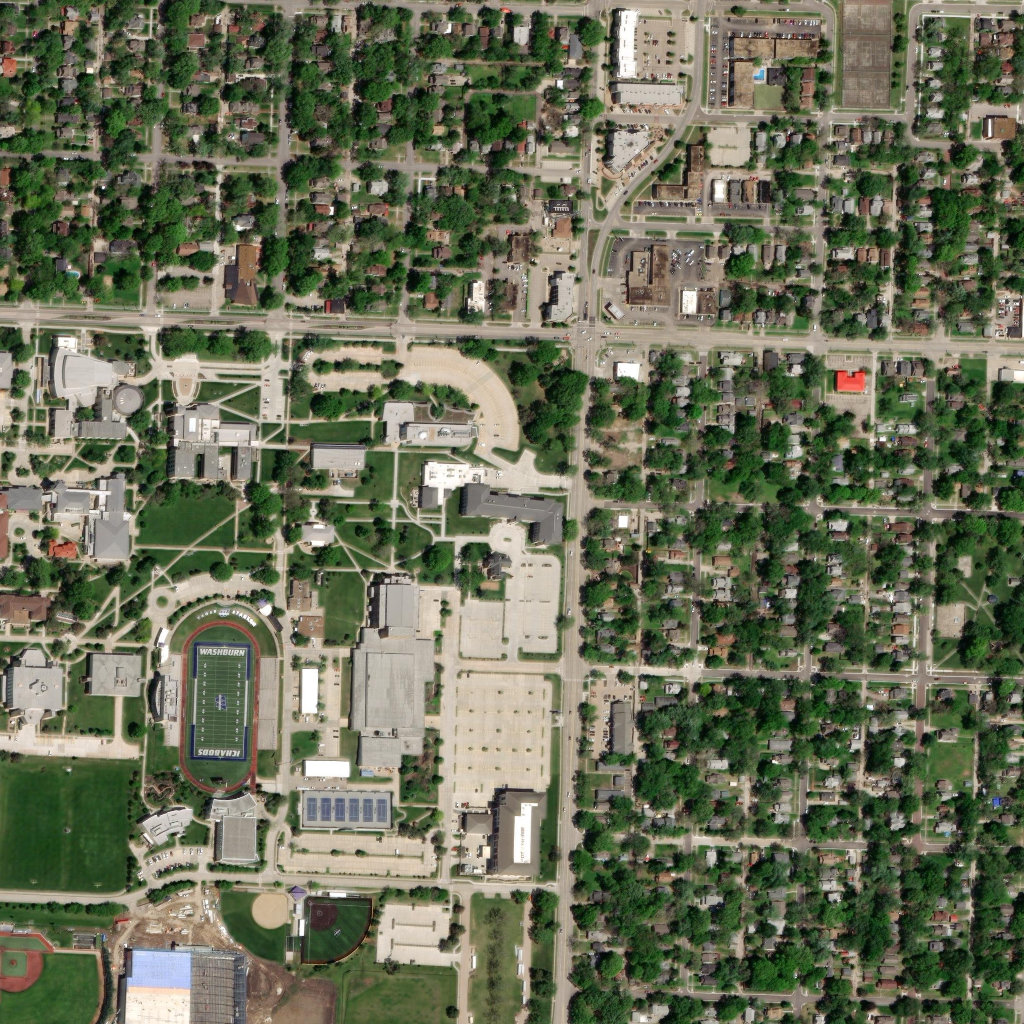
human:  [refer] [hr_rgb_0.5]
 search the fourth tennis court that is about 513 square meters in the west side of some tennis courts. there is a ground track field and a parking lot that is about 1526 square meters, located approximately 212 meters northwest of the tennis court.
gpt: <box>[[33, 77, 35, 80, 0]]</box>

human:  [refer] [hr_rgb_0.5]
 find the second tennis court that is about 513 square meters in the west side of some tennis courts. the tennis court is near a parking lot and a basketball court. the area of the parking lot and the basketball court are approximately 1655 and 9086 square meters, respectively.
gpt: <box>[[31, 77, 32, 80, 0]]</box>

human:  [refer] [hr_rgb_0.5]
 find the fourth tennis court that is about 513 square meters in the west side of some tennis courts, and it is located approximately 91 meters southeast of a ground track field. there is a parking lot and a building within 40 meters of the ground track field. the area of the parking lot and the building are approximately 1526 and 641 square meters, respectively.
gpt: <box>[[33, 77, 35, 80, 0]]</box>

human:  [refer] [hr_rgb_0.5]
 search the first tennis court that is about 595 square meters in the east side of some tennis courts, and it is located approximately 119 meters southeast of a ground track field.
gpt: <box>[[36, 77, 38, 80, 0]]</box>

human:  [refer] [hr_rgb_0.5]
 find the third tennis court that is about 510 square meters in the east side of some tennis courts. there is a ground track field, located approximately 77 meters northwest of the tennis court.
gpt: <box>[[32, 77, 34, 80, 0]]</box>